Field crop: maize
Growth stage: 1
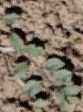
Species: convolvulus